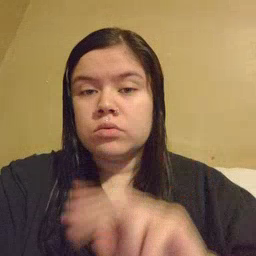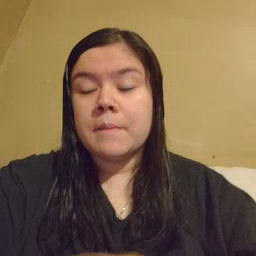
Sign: uncle